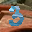
Label: 3